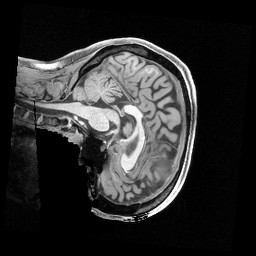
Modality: T1w
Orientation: sagittal
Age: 24
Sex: female
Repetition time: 2.4 s
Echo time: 0.00222 s